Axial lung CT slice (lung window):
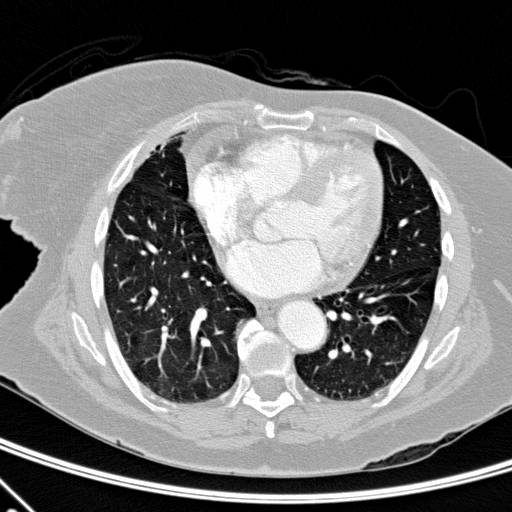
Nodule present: no